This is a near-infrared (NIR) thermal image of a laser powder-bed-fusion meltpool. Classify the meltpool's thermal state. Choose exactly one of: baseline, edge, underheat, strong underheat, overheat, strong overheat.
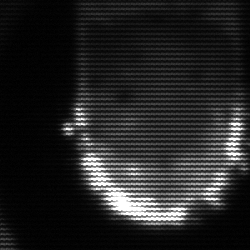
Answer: baseline